Question: I have two different algorithms that take an image as input. The image has polygons of different colors. The algorithm "simplifies" these polygons (so that they have less corners and edges) and removes polygons, which are too small.
These two algorithms work differently and I want to know which one is actually better in terms of which one is closer to the original picture. I came across <URL> but that is not quite what I was looking for.
These two images

should have a similarity of 50%, but according to that algorithm their similarity is 80%.
I also found a tool called <URL> that can compare two images. But I am not sure what the meaning of the outputs is and how I can use them to solve my problem.
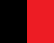
Answer: You would use ImageMagick like this to compare your two images:
'''
compare -metric ae a.png b.png null:
1161
'''
or, the longer form using 'convert'
'''
convert -metric ae a.png b.png -compare -format "%[distortion]" info:
1161
'''
The '-metric ae' means , i.e. the number of pixels that differ between the two images. In this case, the answer is 1161, which is exactly half the pixels, i.e. 50%.
If you specifically want 50% output, you can do the maths on the image dimensions with ImageMagick like this, if you use 'bash':
'''
n=$(compare -metric ae a.png b.png null:)
identify -format "%[fx:$n*100/(w*h)]" a.png
'''
or the longer form, using 'convert':
'''
n=$(compare -metric ae a.png b.png null:)
convert -format "%[fx:$n*100/(w*h)]" a.png info:
50
'''
If you are dealing with 'jpg' images (and therefore lossy compression and artefacts) rather than 'png' images, you may want to add in a 'fudge factor' of a few percent, using the '-fuzz' parameter to allow almost identical pixels to count as being the same:
'''
convert -fuzz 10% -metric ae ....
'''
If you are unfortunate enough to have to use Windows, the way to do the above is arcane and unintelligible, but looks like this:
'''
@echo off
for /f "tokens=1,2,3,*" %%G in ('convert -metric ae a.png b.png -compare -format "%%w %%h %%[distortion]" info:') DO set /a percent=(%%I * 100) /(%%G * %%H)
echo %percent%
'''